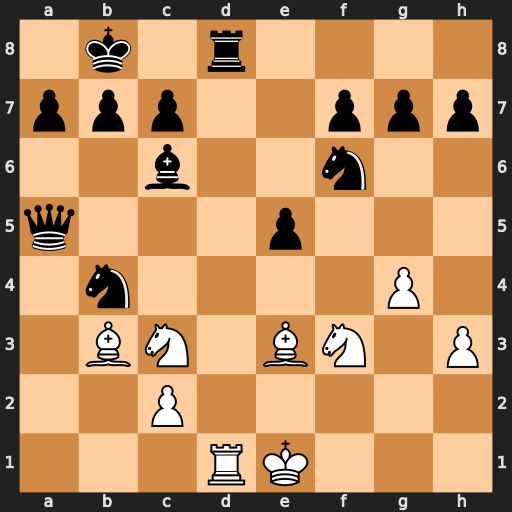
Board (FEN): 1k1r4/ppp2ppp/2b2n2/q3p3/1n4P1/1BN1BN1P/2P5/3RK3
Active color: w
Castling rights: -
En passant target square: -
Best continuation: Rxd8#